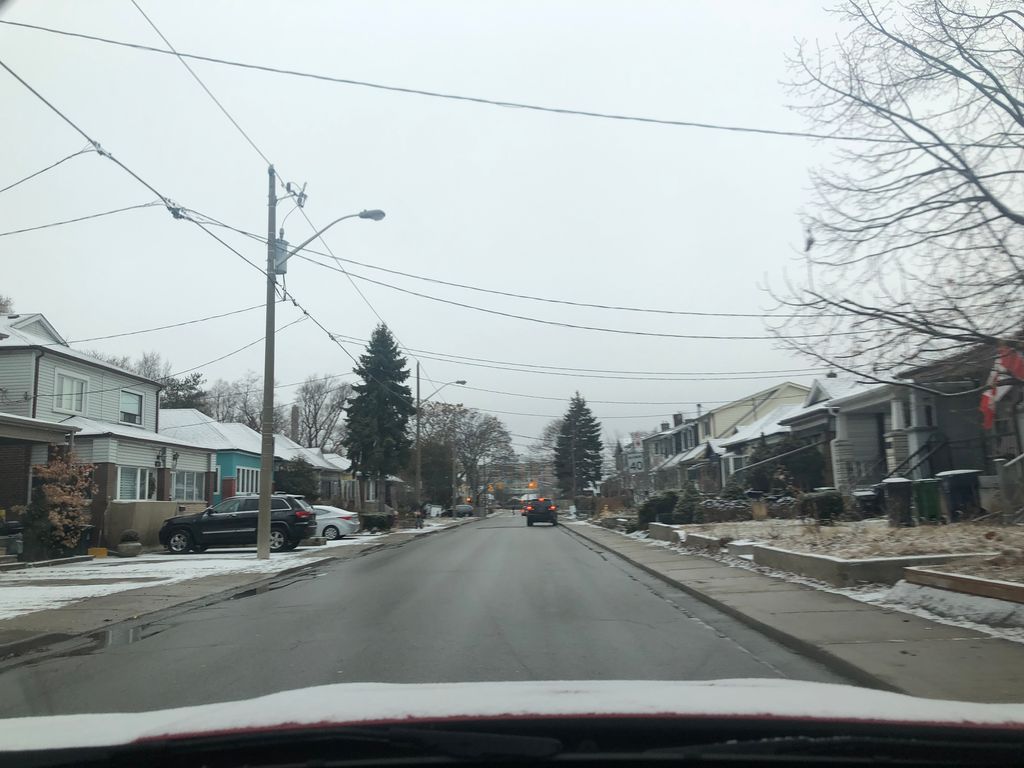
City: toronto